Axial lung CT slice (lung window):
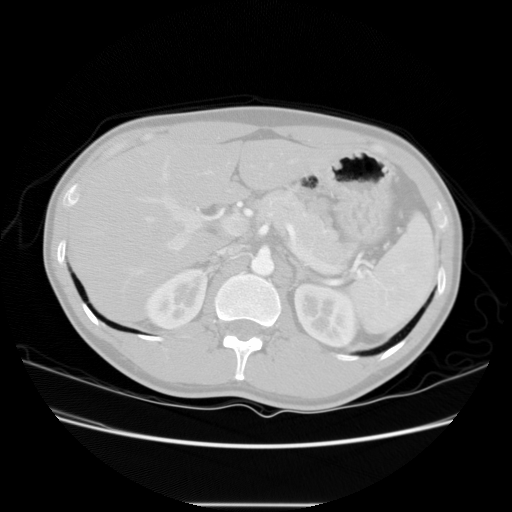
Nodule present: no